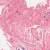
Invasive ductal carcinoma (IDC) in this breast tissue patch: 1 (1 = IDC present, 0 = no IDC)